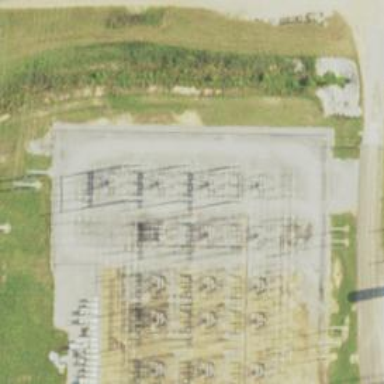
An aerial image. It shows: Switch for power supply.